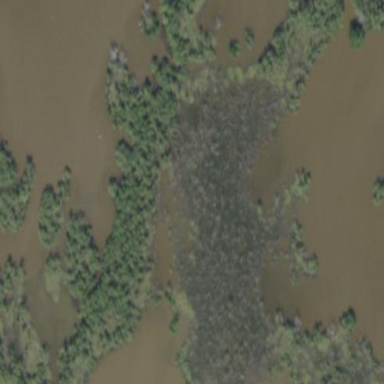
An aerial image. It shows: Mangrove wetland with plant community known as Mangrove Swamp.